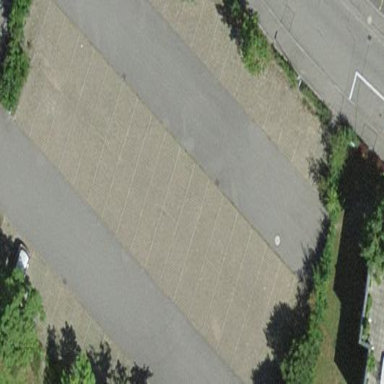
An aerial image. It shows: Parking area.